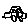
Label: car